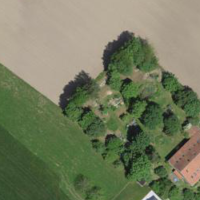
EUNIS habitat code: 52
Species observed at this site:
Geum rivale